Current action and preconditions to check: trajectory_clear

Your task: For each precondition in the list above, predict whether it will hold at this action.

Consider the current scene as observed from the mobile robot's camera, and analyze the predicted future states of all dynamic agents (e.g., people, animals, vehicles, or any moving entities) within the NEXT SECOND.

IMPORTANT: Only answer "very likely" if you are absolutely certain—based on strong, clear evidence—that a dynamic agent will violate the precondition in the predicted future state. Do NOT answer "very likely" for unlikely, ambiguous, or low-probability risks.

Ask yourself for each precondition: Is there a high probability, with clear and convincing evidence, that the predicted future states of any dynamic agent will interfere with the predicted future state of the currently executing action within the NEXT SECOND, causing that precondition to fail?

Assess the risk level based on these predictions. Use "likely" or "very likely" if motions create a clear risk of interference.

Use "neutral" or "improbable" if agents are nearby but their predicted paths are clearly diverging or non-conflicting.

Failure Risk Categories: "very improbable", "improbable", "neutral", "likely", "very likely"

Answer Format: Output ONLY the probability_of_failure value from these categories: "very improbable", "improbable", "neutral", "likely", "very likely"

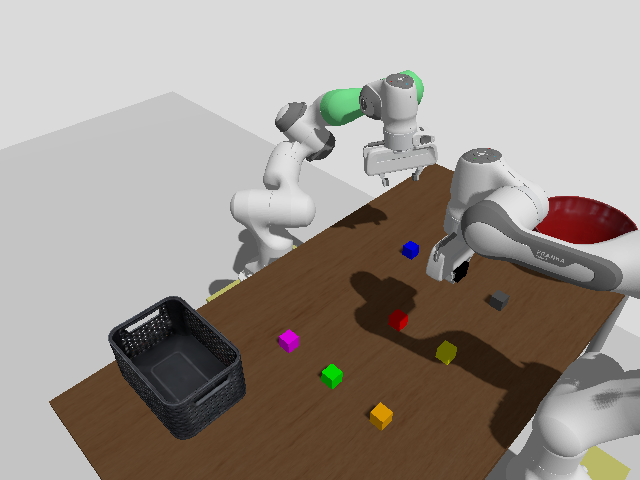

Answer: very improbable